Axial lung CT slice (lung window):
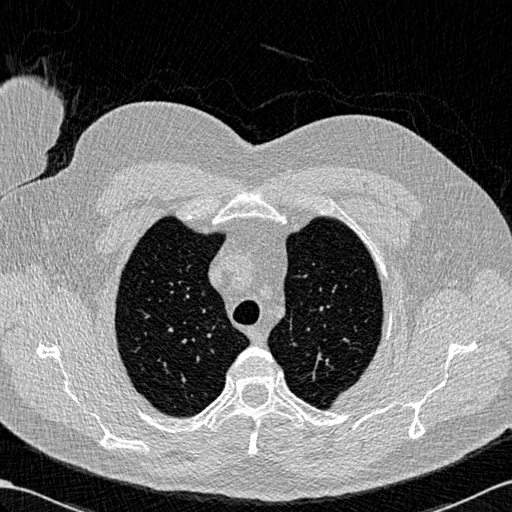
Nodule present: no